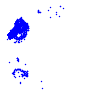
Particle: kaon